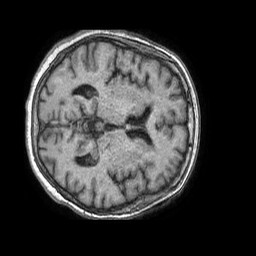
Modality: T1w
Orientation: axial
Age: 63
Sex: female
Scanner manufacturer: philips
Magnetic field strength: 1.5 T
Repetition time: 0.007619 s
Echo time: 0.003465 s